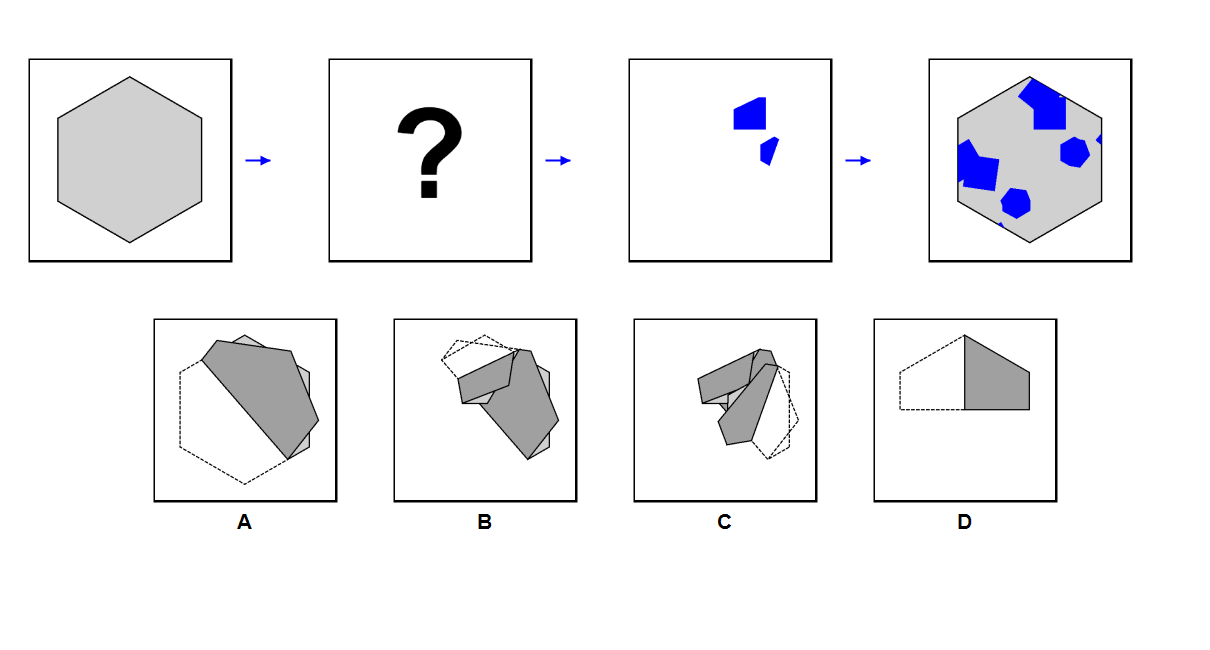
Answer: D